Question: I'm trying to make my popup widget to be on top in a map but setting Canvas.ZOrder doesn't help.
Here is XAML:
'''
<m:Map x:Name="MainMap"
Margin="0,6,3,3"
ZoomLevel="{Binding MapZoomLevel, Mode=TwoWay}"
Center="{Binding MapCenter, Mode=TwoWay}"
CopyrightVisibility="Collapsed"
CredentialsProvider="{Binding BingCredentialsProvider}"
UseInertia="True"
Mode="Road" Grid.Column="2" Grid.Row="1">
<m:MapItemsControl ItemsSource="{Binding Source={StaticResource WorkLayerData}}">
<m:MapItemsControl.ItemTemplate>
<DataTemplate>
<Canvas
m:MapLayer.Position="{Binding Location}">
<Button
Width="{Binding PushpinWidth}" Height="{Binding PushpinWidth}"
Margin="{Binding PushpinMargin}"
Style="{StaticResource LooklessButtonStyle}"
Command="{Binding DataContext.SelectedPushpinChangedCommand, ElementName=LayoutRoot}"
CommandParameter="{Binding}"
Cursor="Hand">
<Ellipse
Width="{Binding PushpinWidth}" Height="{Binding PushpinWidth}" Stroke="Black" Fill="{Binding IsGPSDataRecent, Converter={StaticResource BoolToGreenRedBrushConverter}}" StrokeThickness="1">
<ToolTipService.ToolTip>
<TextBlock Text="{Binding DeviceId}" />
</ToolTipService.ToolTip>
</Ellipse>
</Button>
<!-- Show black dot over actual GPS point -->
<Ellipse
Width="10" Height="10" Stroke="Black" Fill="Black" StrokeThickness="1"
Margin="-5,-5,0,0"
Visibility="{Binding IsSelected, Converter={StaticResource BoolToVisibilityConverter}}" />
<Border
Width="200"
BorderThickness="1" BorderBrush="DarkGray"
Visibility="{Binding IsSelected, Converter={StaticResource BoolToVisibilityConverter}}">
<Border.Effect>
<DropShadowEffect BlurRadius="5" Color="#FF000000" Opacity="0.5" ShadowDepth="2" />
</Border.Effect>
<ContentControl Template="{StaticResource TrackedAssetControlTemplate}" />
</Border>
</Canvas>
</DataTemplate>
</m:MapItemsControl.ItemTemplate>
</m:MapItemsControl>
</m:Map>
'''
I tried to set ZIndex on a border but no luck.
Here is how it looks when IsSelected = true (see other dots with ZIndex higher on top)

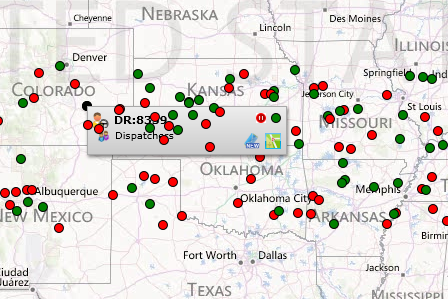
Answer: In order to bring an item in a MapItemsControl to front it is necessary to set the ZIndex of the item container. You can do that in code behind by retrieving the item container from the MapItemsControl's <URL>.
In case you don't want that, you could apply an attached helper property to the top-level container (the Canvas) in the DataTemplate for your map items. As this Canvas is the direct child of the item container, the helper property would have to set the ZIndex of the visual parent of the Canvas. If that sounds weird, here is the code for the attached property, in a helper class called MapItem:
'''
public class MapItem
{
public static readonly DependencyProperty ZIndexProperty =
DependencyProperty.RegisterAttached("ZIndex", typeof(int),
typeof(MapItem), new PropertyMetadata(ZIndexChanged));
public static int GetZIndex(DependencyObject obj)
{
return (int)obj.GetValue(ZIndexProperty);
}
public static void SetZIndex(DependencyObject obj, int value)
{
obj.SetValue(ZIndexProperty, value);
}
private static void ZIndexChanged(DependencyObject obj, DependencyPropertyChangedEventArgs e)
{
// set ZIndex on parent of obj
Canvas.SetZIndex((UIElement)VisualTreeHelper.GetParent(obj), (int)e.NewValue);
}
}
'''
In your DataTemplate you may now bind the helper property to one of your VM properties, perhaps by using an appropriate binding converter:
'''
<DataTemplate x:Key="MapItemDataTemplate">
<!-- setting the helper property MapItem.ZIndex on Canvas
sets the Canvas.ZIndex property on the item container -->
<Canvas local:MapItem.ZIndex="{Binding ...}">
...
</Canvas>
</DataTemplate>
'''